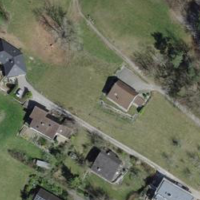
EUNIS habitat code: 55
Species observed at this site:
Carpinus betulus